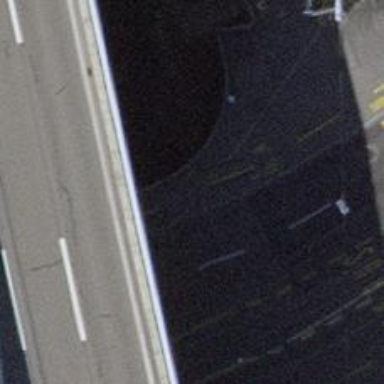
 with asphalt sidewalk for cyclists and pedestrians."